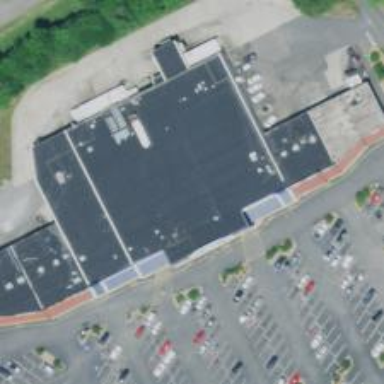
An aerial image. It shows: Supermarket.